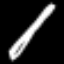
Label: pencil